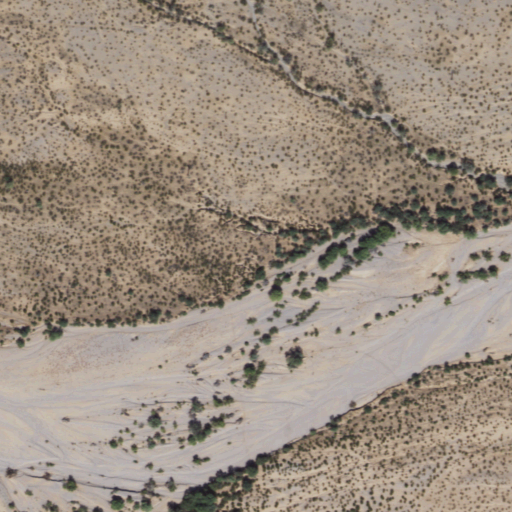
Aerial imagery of valley in Arizona named Kohatk Valley containing shrub and grassland